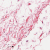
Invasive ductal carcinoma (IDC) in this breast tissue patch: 0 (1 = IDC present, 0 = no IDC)